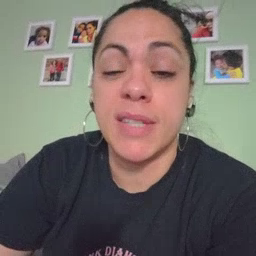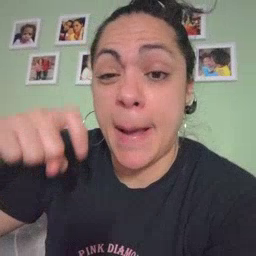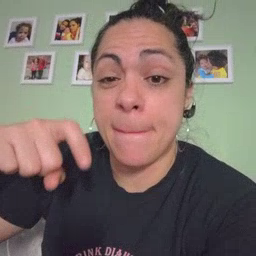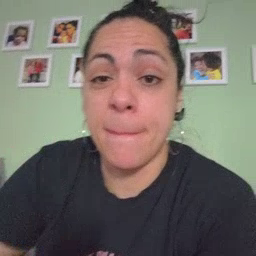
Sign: time